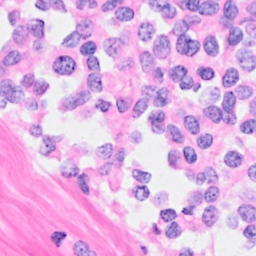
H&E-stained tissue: Breast